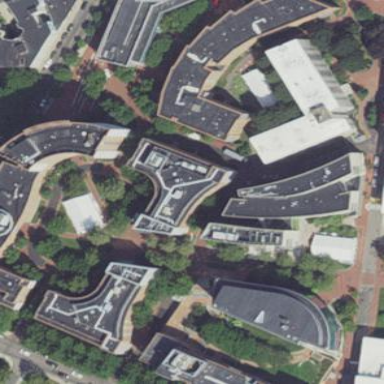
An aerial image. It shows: Dormitory building on campus.